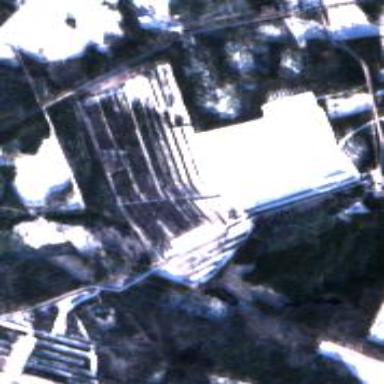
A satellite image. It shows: Quarry area.